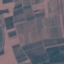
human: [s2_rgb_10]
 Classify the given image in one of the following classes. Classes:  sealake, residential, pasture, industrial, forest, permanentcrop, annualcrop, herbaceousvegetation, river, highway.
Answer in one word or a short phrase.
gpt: PermanentCrop